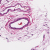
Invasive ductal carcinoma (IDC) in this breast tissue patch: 0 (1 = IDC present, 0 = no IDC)